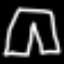
Label: pants